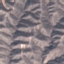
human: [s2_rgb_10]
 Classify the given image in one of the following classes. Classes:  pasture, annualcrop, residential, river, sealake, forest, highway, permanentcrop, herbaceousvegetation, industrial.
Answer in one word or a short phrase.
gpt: HerbaceousVegetation